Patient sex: M
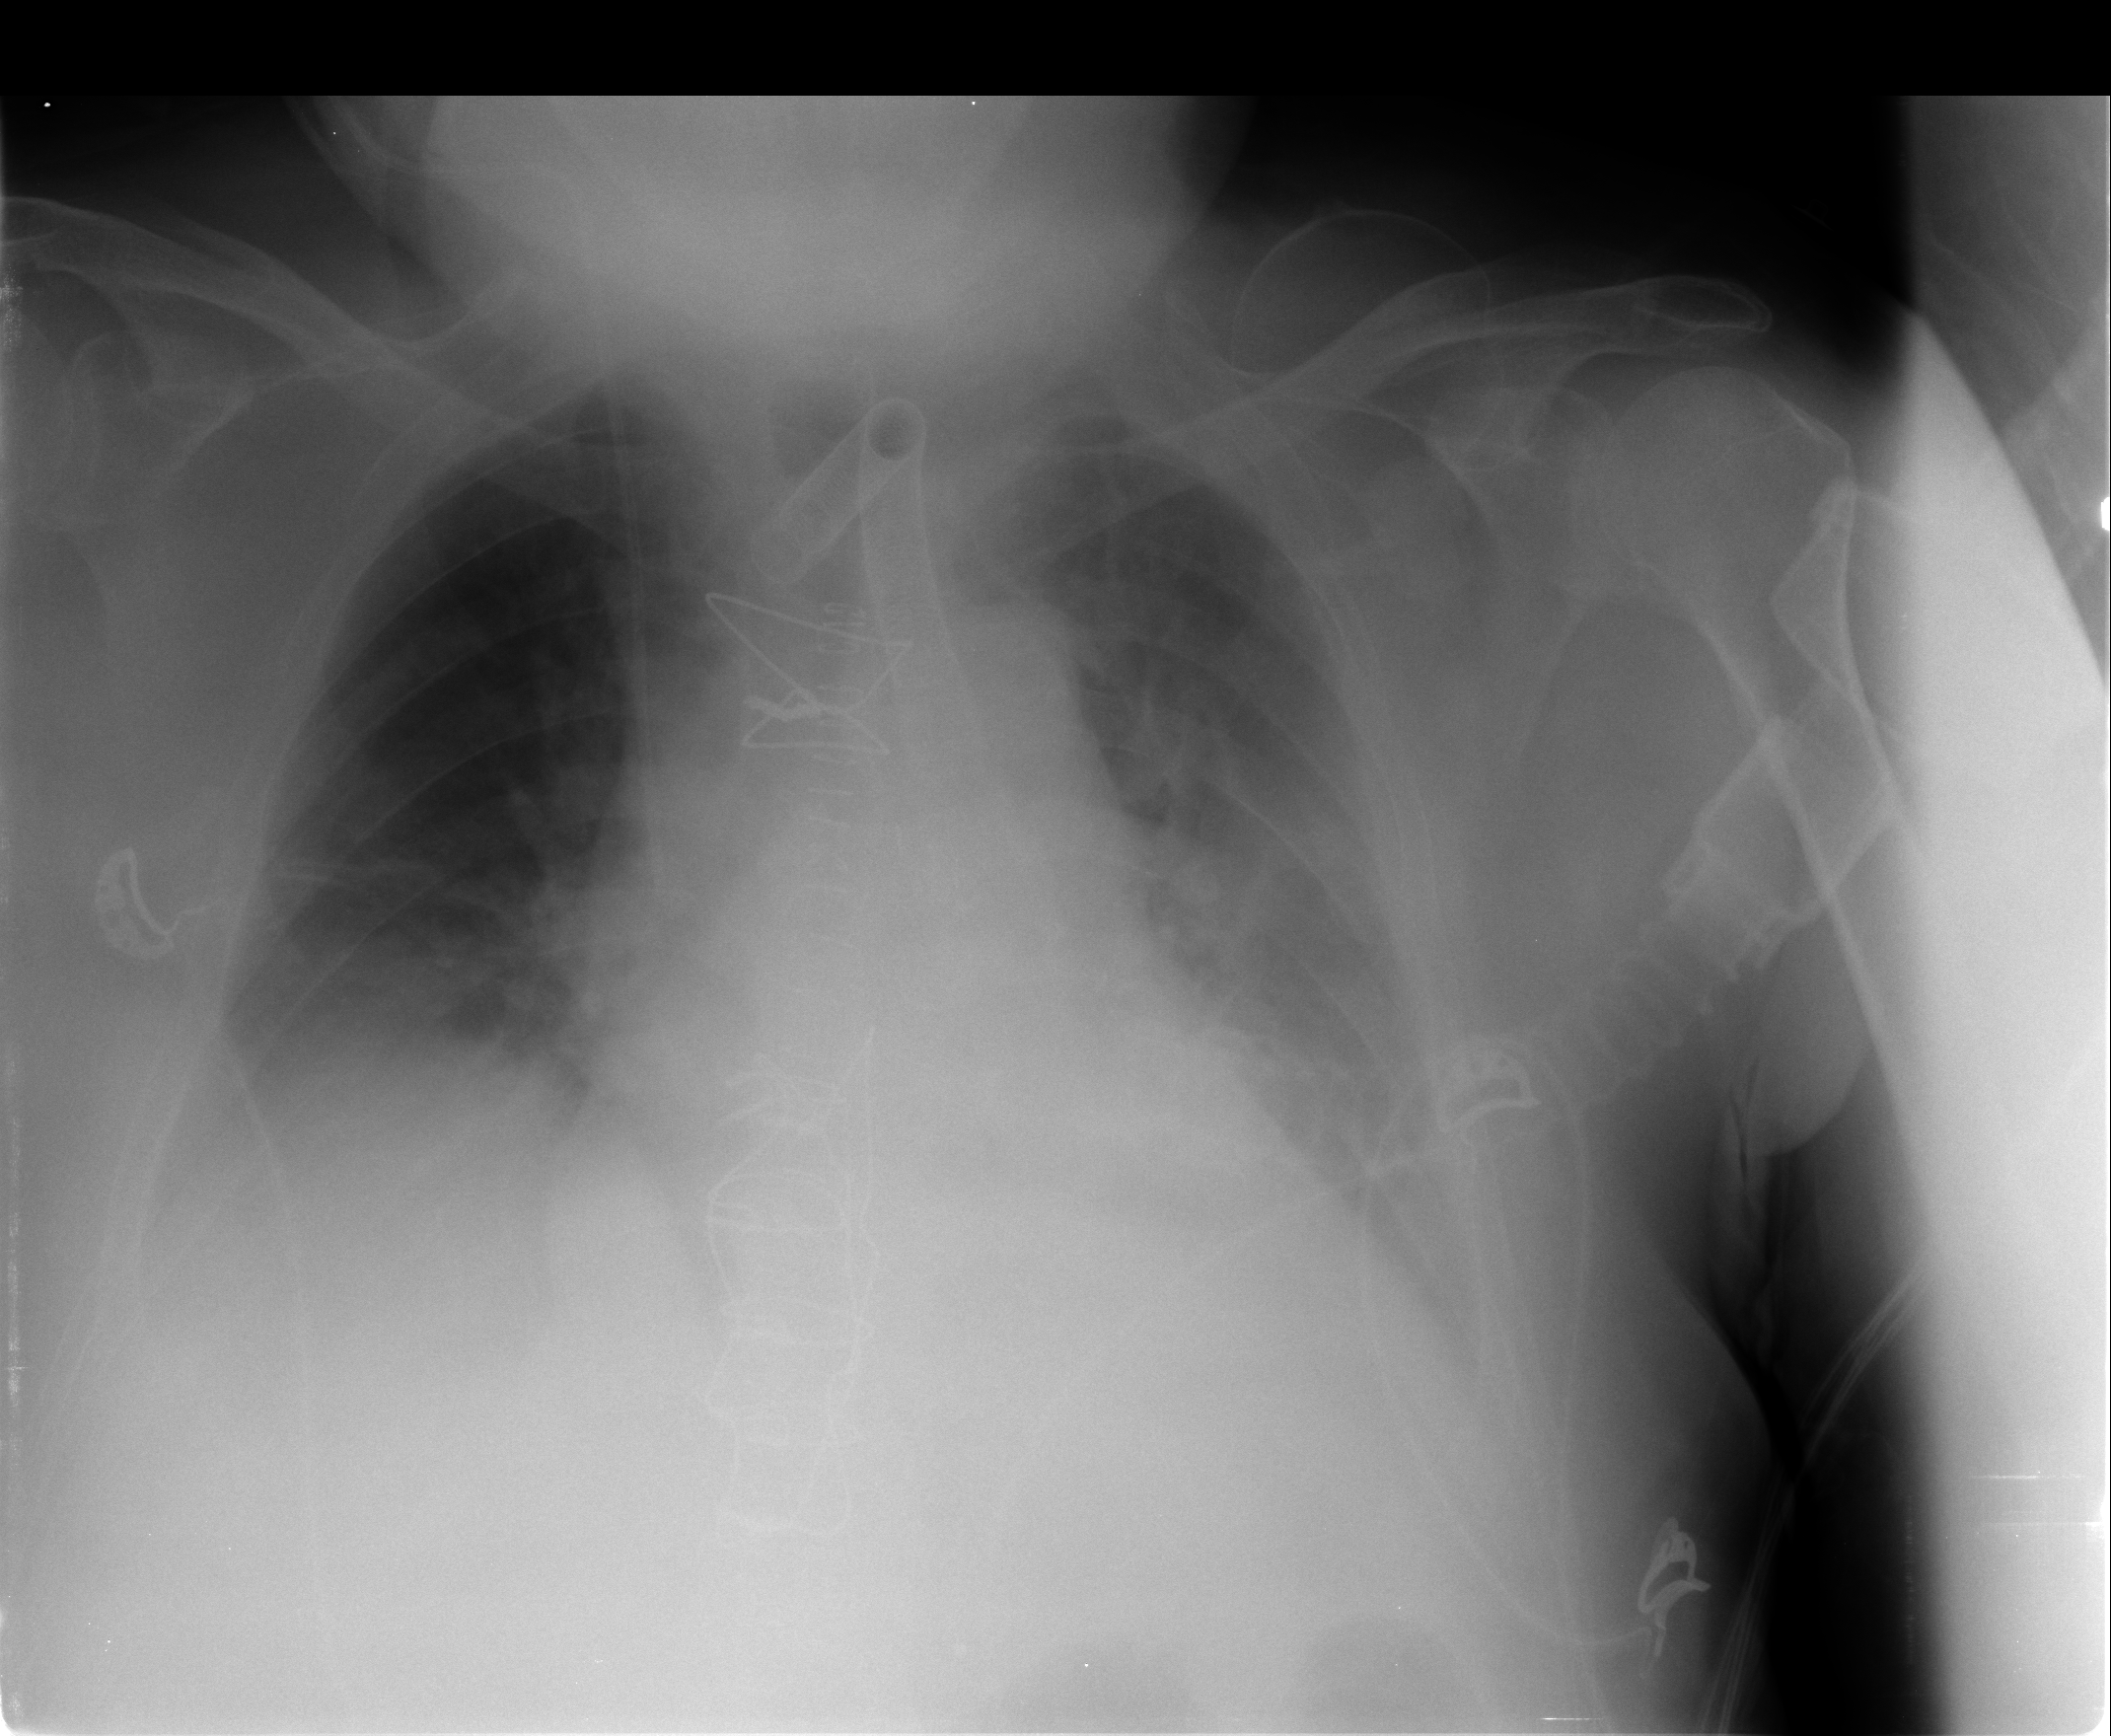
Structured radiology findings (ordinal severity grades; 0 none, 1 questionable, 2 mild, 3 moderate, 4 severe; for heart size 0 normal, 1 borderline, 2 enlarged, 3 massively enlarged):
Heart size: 2
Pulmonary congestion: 2
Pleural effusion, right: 2
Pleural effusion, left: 2
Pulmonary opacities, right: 0
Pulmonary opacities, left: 2
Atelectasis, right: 2
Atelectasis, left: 3